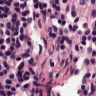
Metastatic tissue present: no